Question: Hei!
I have searched everywhere but cannot find the correct way to select only the highest result per student inside the same topic. So studentnr is the ID of the student in the table, emnekode is the topic code and karakter is result with A as highest and F as lowest.
Any suggestions to how I can make it work? I would appreciate it.
Here is the code so far with output under:
'''
SELECT Eksamensresultat.*, Emnenavn, Studiepoeng
FROM Eksamensresultat, Emne
WHERE Eksamensresultat.Emnekode = Emne.Emnekode
ORDER BY RIGHT (Eksamensresultat.Emnekode, 4) ASC;
'''
I want the output to be like this (except result B since A is higher for that student):

Here is the two tables:
'''
CREATE TABLE Emne
(
Emnekode CHAR(8) NOT NULL,
Emnenavn CHAR(40) NOT NULL,
Studiepoeng DECIMAL(3, 1),
CONSTRAINT EmnekodePK PRIMARY KEY(Emnekode)
);
'''
'''
CREATE TABLE Eksamen
(
Emnekode CHAR(8) NOT NULL,
Dato DATE NOT NULL,
Romnr CHAR(4) NOT NULL,
CONSTRAINT EksamenPK PRIMARY KEY(Dato,Emnekode),
CONSTRAINT EksamenEmneFK FOREIGN KEY(Emnekode) REFERENCES Emne(Emnekode),
CONSTRAINT EksamenRomFK FOREIGN KEY(Romnr) REFERENCES Rom(Romnr)
);
'''
Data:
'''
INSERT INTO Emne (Emnekode, Emnenavn, Studiepoeng) VALUES
("PRG1000", "Grunnleggende programmering 1", 7.5),
("PRG1100", "Grunnleggende programmering 2", 7.5),
("WEB1100", "Webutvikling og HCI", 7.5),
("SYS1000", "Systemutvikling", 7.5),
("ORL1100", "Organisering", 7.5);
'''
'''
INSERT INTO Eksamensresultat(Karakter,Studentnr,Emnekode,Dato) VALUES
("A","240202","PRG1000","20210505"),
("C","240202","PRG1100","20210506"),
("B","240202","SYS1000","20210507"),
("A","225087","PRG1100","20210506"),
(NULL,"225087","SYS1000","20210507"),
(NULL,"240225","SYS1000","20210507"),
(NULL,"884642","SYS1000","20210507"),
("C","139959","PRG1000","20210505"),
("B","240202","PRG1000","20210606");
'''
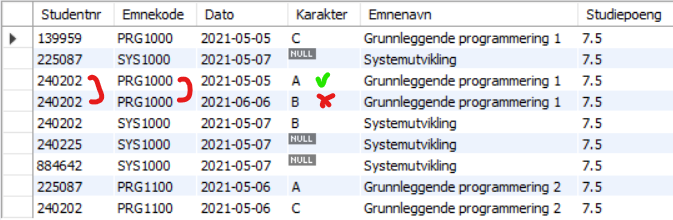
Answer: One way is to identify the right row:
'''
SELECT Studentnr, Emnekode, min(Karakter)
FROM Eksamensresultat
GROUP BY 1, 2
'''
then join that with your query to select the correct row of Eksamensresultat (only the group by column and aggregate are valid):
'''
SELECT Eksamensresultat.*, Emnenavn, Studiepoeng
FROM Eksamensresultat as e
JOIN (
SELECT Studentnr, Emnekode, min(Karakter) 'Karakter'
FROM Eksamensresultat
GROUP BY 1, 2
) using (Studentnr, Emnekode, Karakter)
JOIN Emne using (Emnekode)
ORDER BY RIGHT (Eksamensresultat.Emnekode, 4) ASC;
'''
The other (more readable) option is to use a window function if your mysql is recent enough. See <URL>. I would need a working schema to test that query for you.